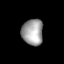
Tissue: prostate
Cell type: Myeloid cells
Senescence score: 0.7867
Nuclear area (px): 545
Mean DAPI intensity: 159.888